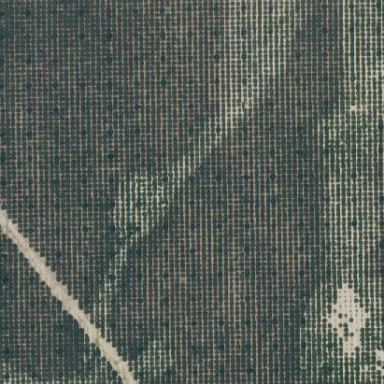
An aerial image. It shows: Orchard filled with persimmon trees.